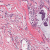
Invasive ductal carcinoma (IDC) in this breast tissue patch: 1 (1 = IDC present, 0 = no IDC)